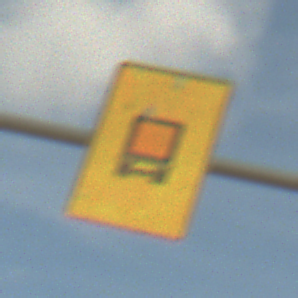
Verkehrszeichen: KennzeichnungspflichtigeFahrzeugeGefaehrlicheGueterOhnePfeilsymbol
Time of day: Midday
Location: Outdoor (RoadRail)
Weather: PartlyCloudy
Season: NotSpecified
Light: Natural